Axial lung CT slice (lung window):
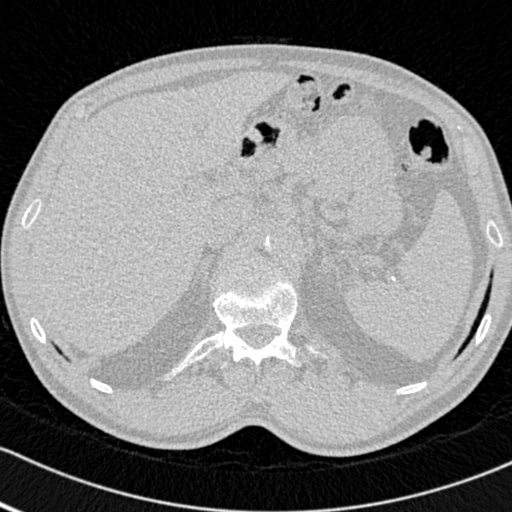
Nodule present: no